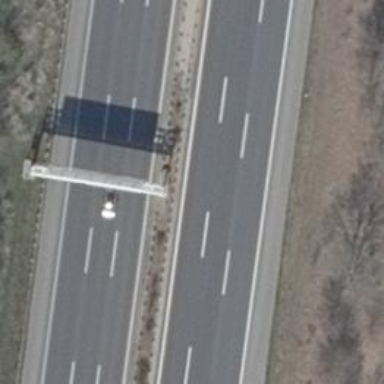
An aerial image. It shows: Gantry structure.